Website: lowes
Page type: review-order
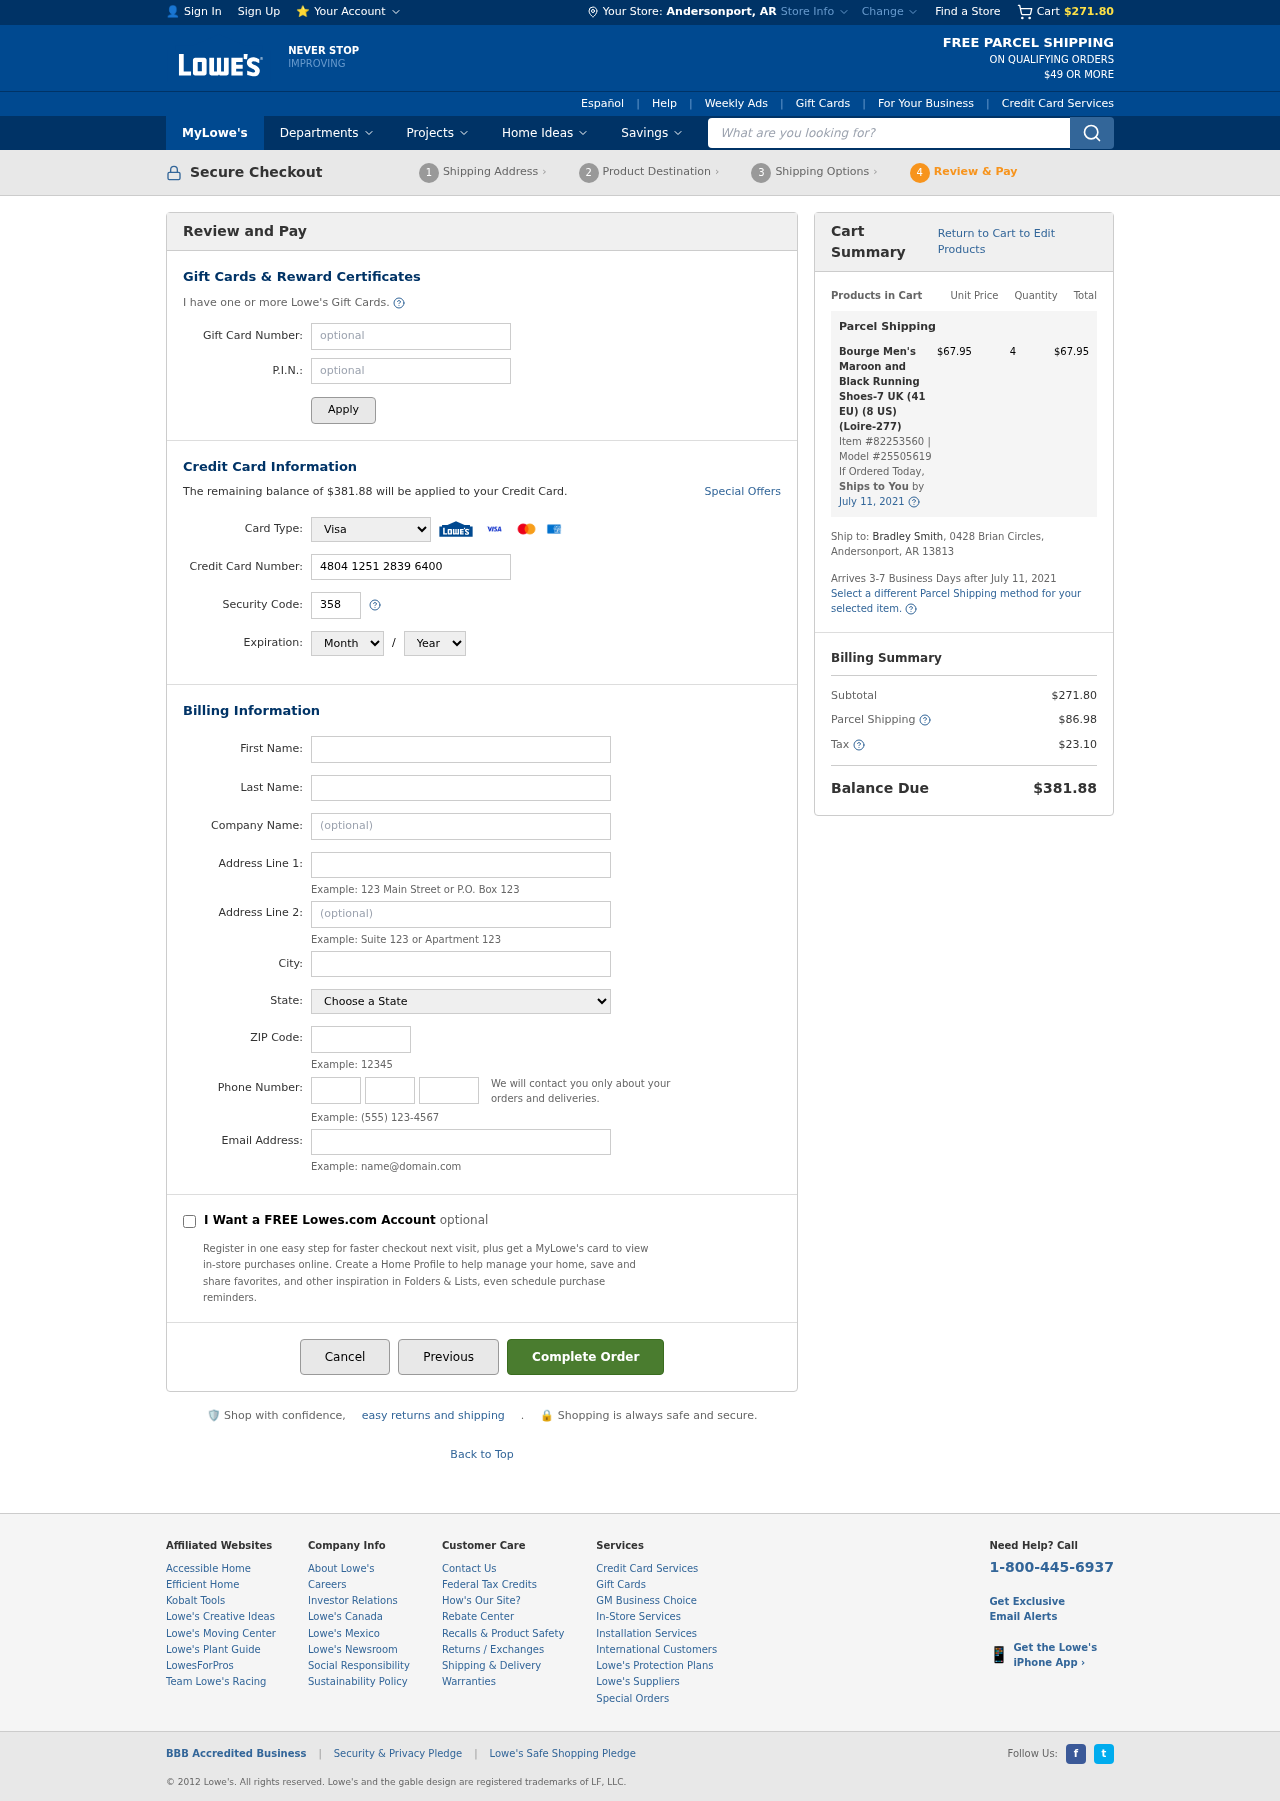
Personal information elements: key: PII_CARD_CVV
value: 358
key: PII_CARD_EXPIRY_MONTH
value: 05
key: PII_CARD_EXPIRY_YEAR
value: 29
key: PII_CARD_NUMBER
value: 4804 1251 2839 6400
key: PII_CARD_TYPE
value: Visa
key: PII_CITY
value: Andersonport
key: PII_CITY_STATE
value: Andersonport, AR
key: PII_EMAIL
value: bsmith@yahoo.com
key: PII_FIRSTNAME
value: Bradley
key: PII_LASTNAME
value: Smith
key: PII_PHONE_AREA
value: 359
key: PII_PHONE_PREFIX
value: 934
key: PII_PHONE_SUFFIX
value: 4547
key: PII_POSTCODE
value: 13813
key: PII_STATE
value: Arkansas
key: PII_STREET
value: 0428 Brian Circles
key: PII_STREET2
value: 0428 Brian Circles
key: PII_FULLNAME2
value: Bradley Smith
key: PII_STATE_ABBR
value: AR
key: PII_POSTCODE_FULL
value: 13813
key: PII_CITY_STATE_ZIP
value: Andersonport, AR 13813
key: PII_POSTCODE_NUMERIC
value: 13813
Product elements: key: PRODUCT1_NAME
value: Bourge Men's Maroon and Black Running Shoes-7 UK (41 EU) (8 US) (Loire-277)
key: PRODUCT1_PRICE
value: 67.95
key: PRODUCT1_QUANTITY
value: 4
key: PRODUCT1_ITEM_NUMBER
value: Item #82253560
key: PRODUCT1_MODEL_NUMBER
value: Model #25505619
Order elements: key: ORDER_SUBTOTAL
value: $271.80
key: ORDER_BALANCE_DUE
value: $381.88
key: ORDER_SHIPPING_DATE
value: July 11, 2021
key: ORDER_ITEM_TOTAL
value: $67.95
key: ORDER_SHIPPING_DATE2
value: July 11, 2021
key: ORDER_SHIPPING_COST
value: $86.98
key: ORDER_TAX
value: $23.10
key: ORDER_TOTAL
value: $381.88
Search elements: key: HEADER_SEARCH
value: What are you looking for?